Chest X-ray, PA view. Patient: 32 years old, sex F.
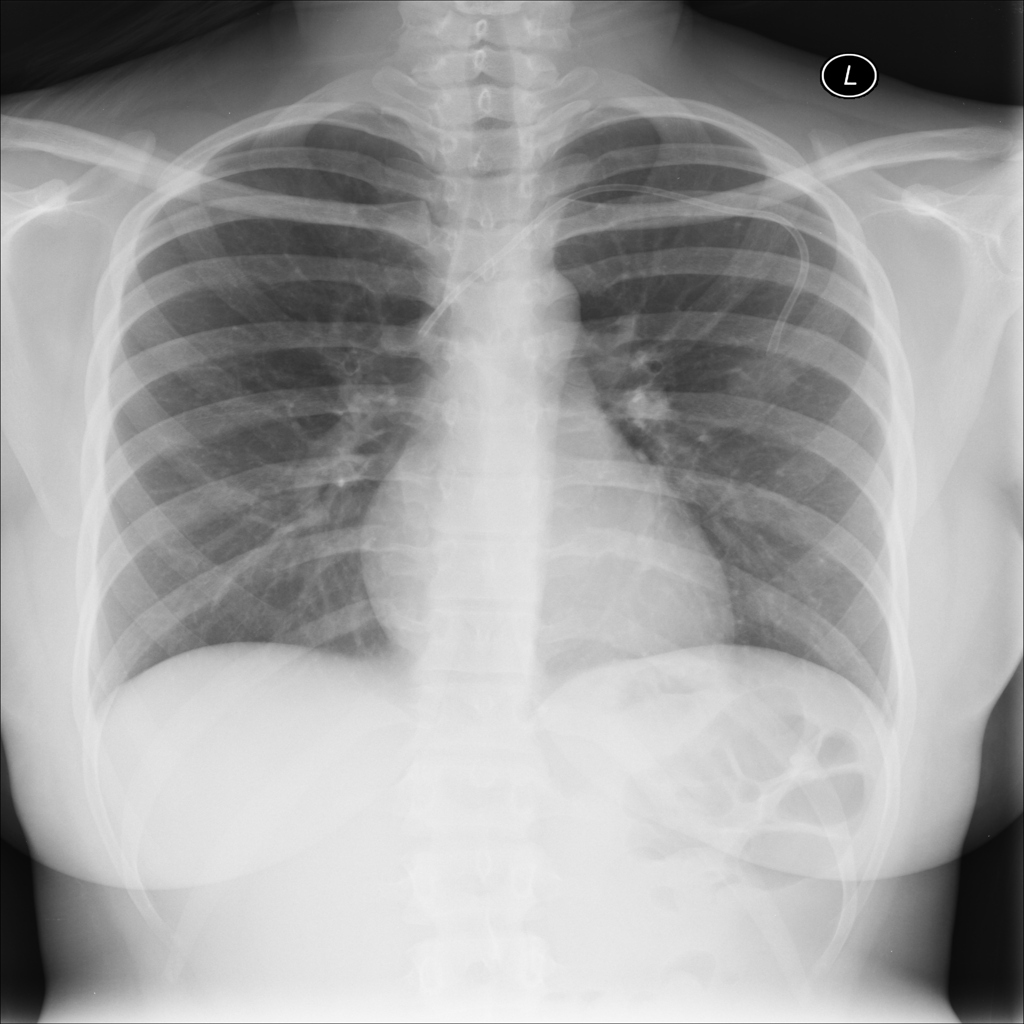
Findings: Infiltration